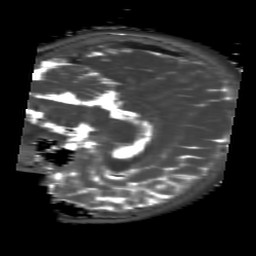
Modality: T2map
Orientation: sagittal
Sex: male
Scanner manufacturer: siemens
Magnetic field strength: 3 T
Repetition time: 4 s